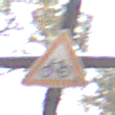
Verkehrszeichen: RadverkehrRechts
Umgebung: Outdoor, Nature
Tageszeit: MorningAfternoon
Wetter: Overcast
Licht: Natural
Jahreszeit: Autumn
Kontrast: LowContrast